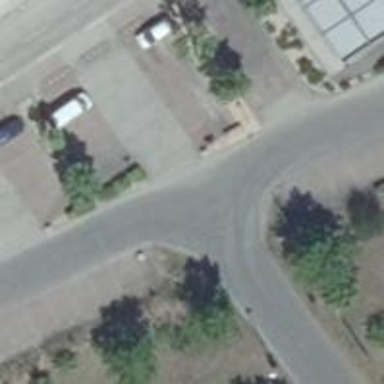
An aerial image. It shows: Road serving as parking aisle.